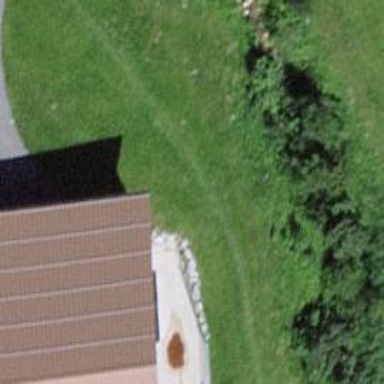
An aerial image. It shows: Grass path.